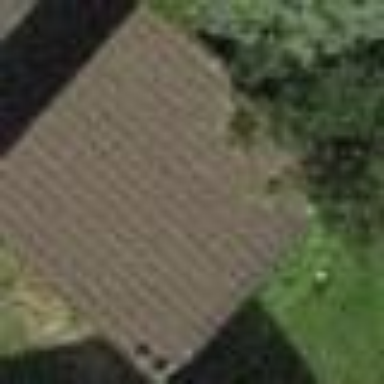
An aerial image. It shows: Garage building.